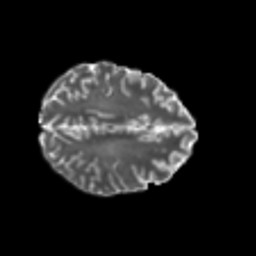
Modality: T2w
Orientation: axial
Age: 22
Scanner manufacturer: philips
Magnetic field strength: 3 T
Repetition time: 8.6 s
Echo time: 0.127 s